Question: I would like to set the height of the tr's in my jQuery Data table rows.
Here is what i have in my CSS.
'''
#TableWrapper tbody tr {
min-height: 35px;
}
'''
Below is a screen shot from console of my table, as you can see the id="TableWrapper".

Could someone say what i'm doing wrong to style these child tr's ?
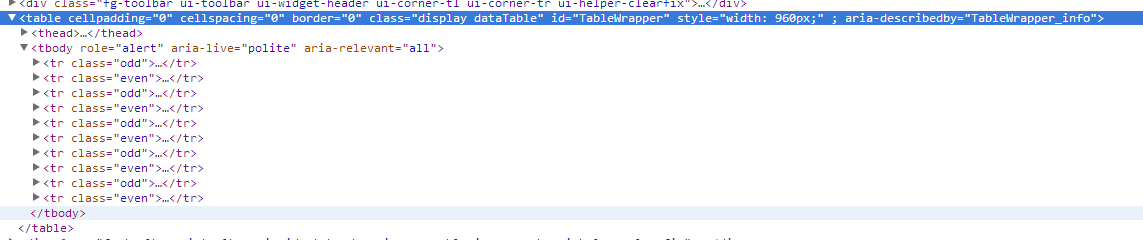
Answer: According to the <URL>
> In CSS 2.1, the effect of 'min-height' and 'max-height' on tables, inline tables, table cells, table rows, and row groups is undefined.
So you can try with height property.
'''
#TableWrapper tbody tr
{
height: 35px;
}
'''
<URL>